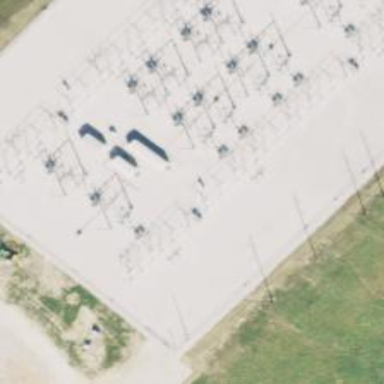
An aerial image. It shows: Switch for power supply.